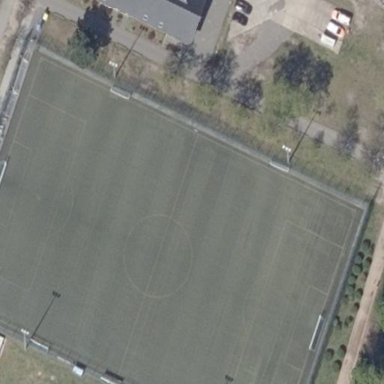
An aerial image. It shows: Soccer pitch with artificial turf enclosed by fence.